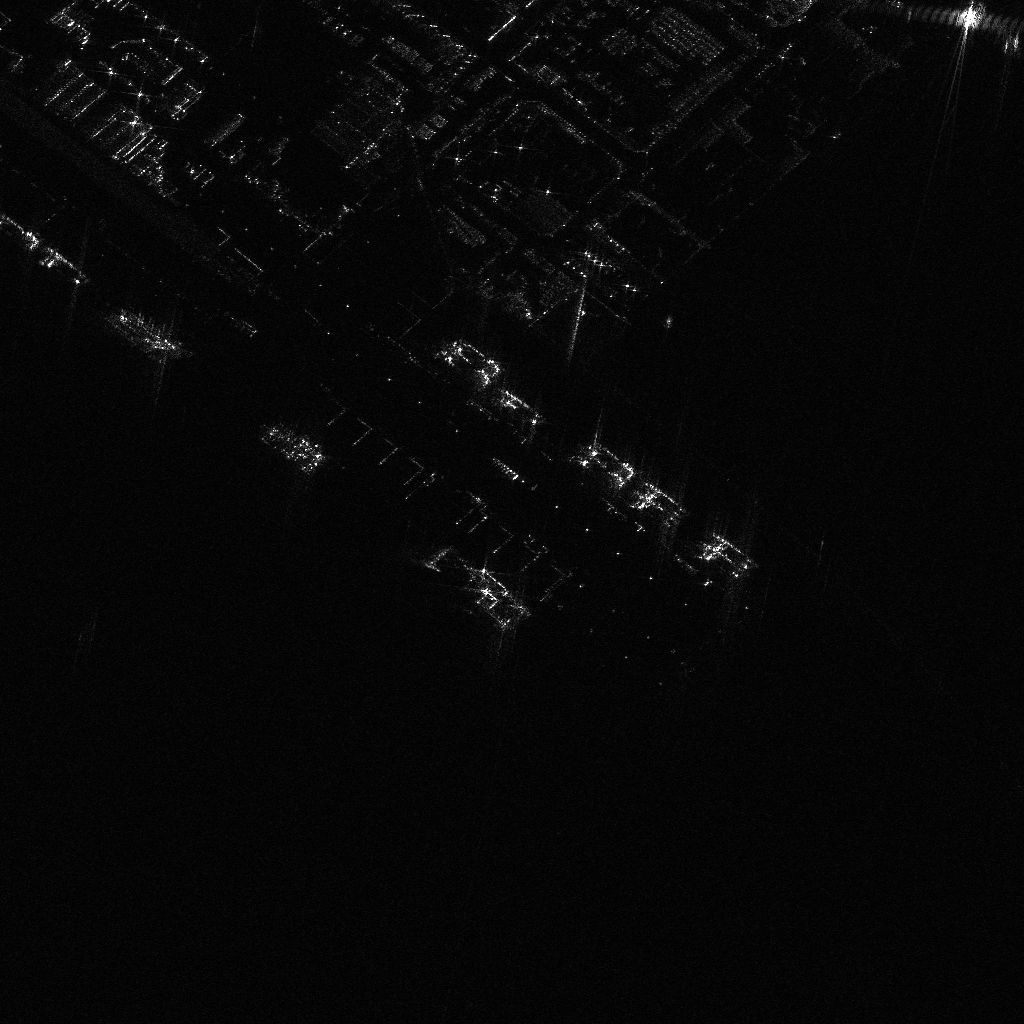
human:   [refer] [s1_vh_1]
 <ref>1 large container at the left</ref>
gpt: <box>[[9, 31, 18, 33, 34]]</box>